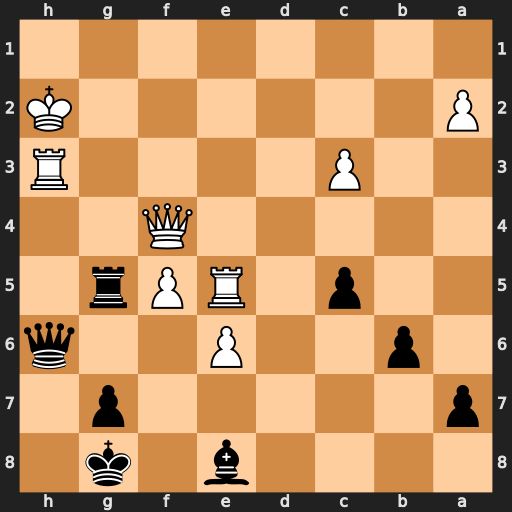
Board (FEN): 4b1k1/p5p1/1p2P2q/2p1RPr1/5Q2/2P4R/P6K/8
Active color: b
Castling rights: -
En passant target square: -
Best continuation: Rg2+ Kxg2 Qxf4